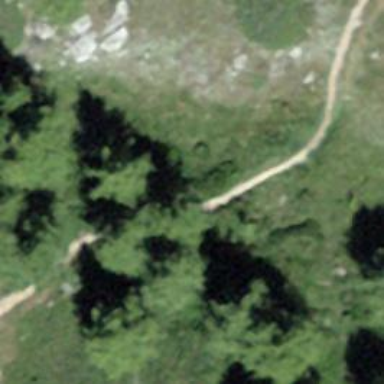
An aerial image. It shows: Path.